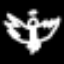
Label: angel